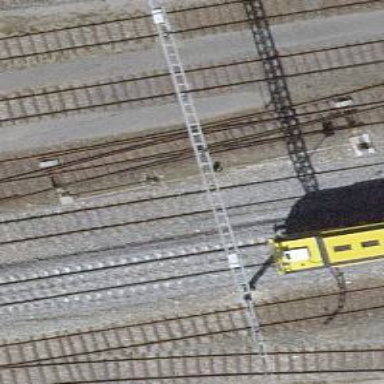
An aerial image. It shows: Railway switch.